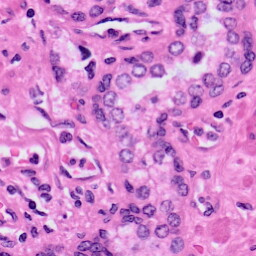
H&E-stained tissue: Prostate